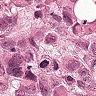
Metastatic tissue present: yes